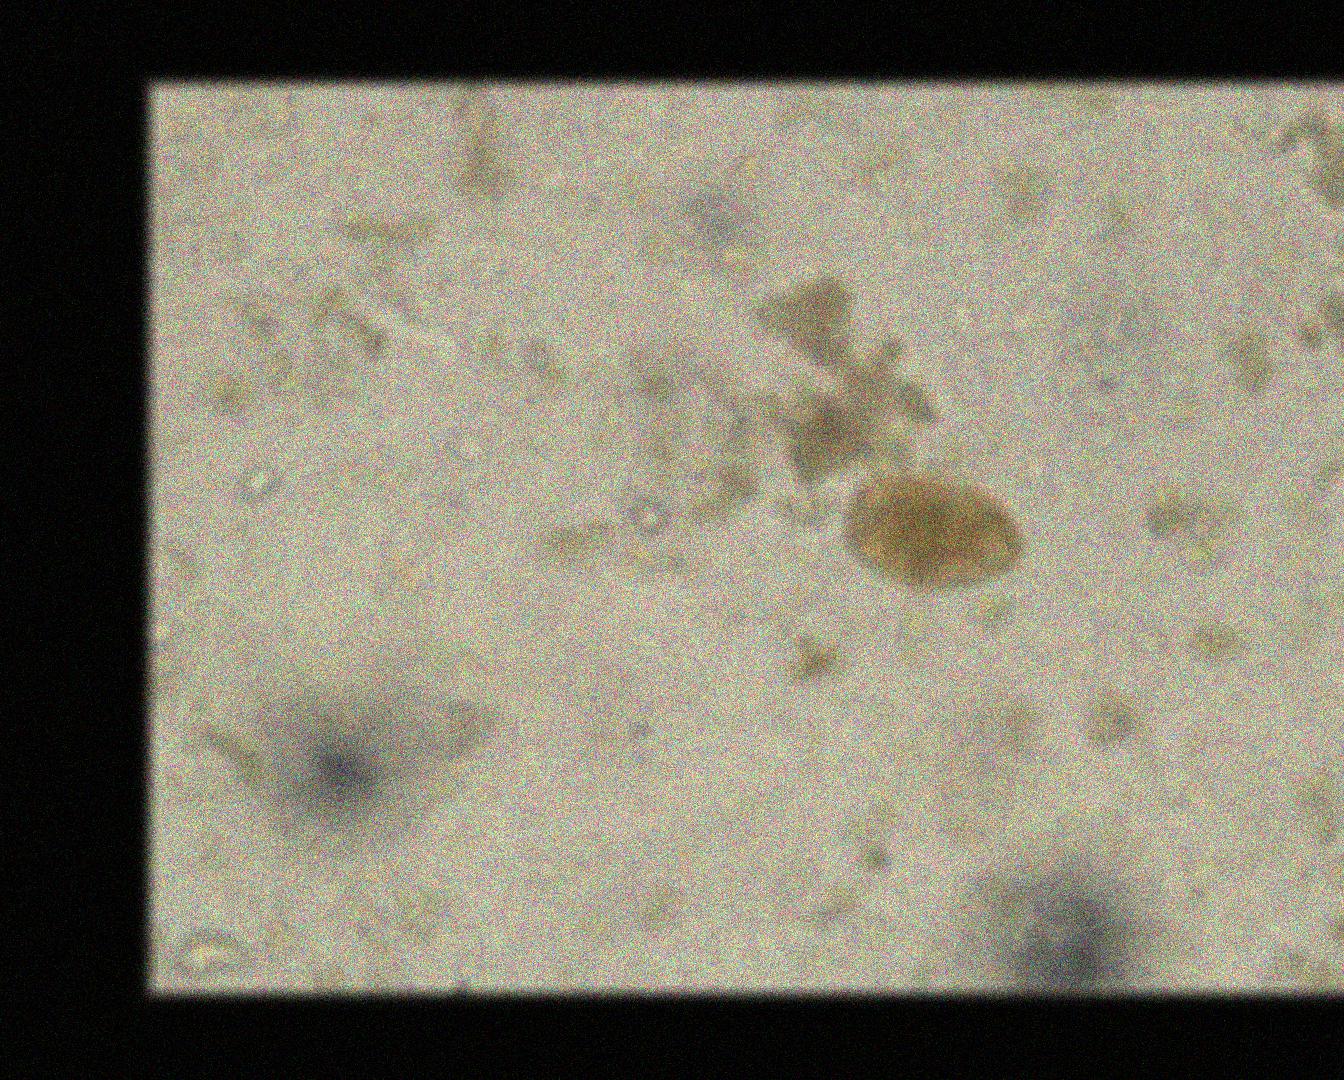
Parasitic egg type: Paragonimus spp